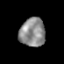
Tissue: prostate
Cell type: Myeloid cells
Senescence score: 0.2087
Nuclear area (px): 723
Mean DAPI intensity: 139.638